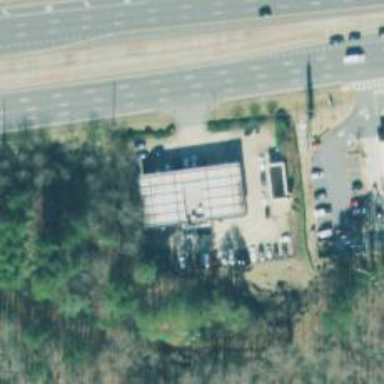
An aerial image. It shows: Car rental facility.